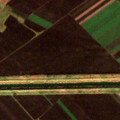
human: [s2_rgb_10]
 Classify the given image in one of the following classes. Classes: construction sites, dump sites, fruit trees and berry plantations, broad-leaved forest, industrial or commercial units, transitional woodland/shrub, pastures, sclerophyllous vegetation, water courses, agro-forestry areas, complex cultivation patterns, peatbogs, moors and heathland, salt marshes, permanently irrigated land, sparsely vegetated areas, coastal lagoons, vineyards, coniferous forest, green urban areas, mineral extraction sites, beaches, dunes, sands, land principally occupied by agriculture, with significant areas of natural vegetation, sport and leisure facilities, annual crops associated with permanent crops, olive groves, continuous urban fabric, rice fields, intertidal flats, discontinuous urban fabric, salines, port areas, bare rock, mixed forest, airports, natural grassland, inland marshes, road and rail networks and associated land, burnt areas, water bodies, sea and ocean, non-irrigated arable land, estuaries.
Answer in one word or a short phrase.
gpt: non-irrigated arable land, pastures, transitional woodland/shrub